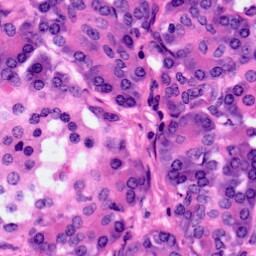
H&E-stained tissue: Pancreatic